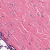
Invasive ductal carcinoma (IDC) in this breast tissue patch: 0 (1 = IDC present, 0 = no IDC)